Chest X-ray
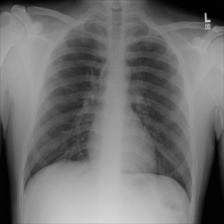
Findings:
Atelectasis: negative
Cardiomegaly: negative
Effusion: negative
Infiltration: negative
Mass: negative
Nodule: negative
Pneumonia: negative
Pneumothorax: negative
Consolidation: negative
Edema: negative
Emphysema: negative
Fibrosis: negative
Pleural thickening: negative
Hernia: negative